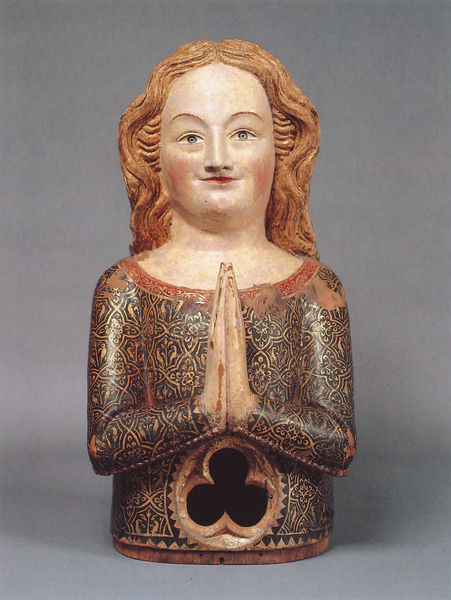
Titel: Reliquienbüste
Institution: Köln, Schnütgen-Museum
Schlagwörter: frau, rot, blond, arme, gesicht, hände, figur, haare, mittelscheitel, skulptur, ton, büste, bauch, oberkörper, torso, loch, beten, gebet, gefaltete hände, muser, kleeblatt, dreipass, spendendose